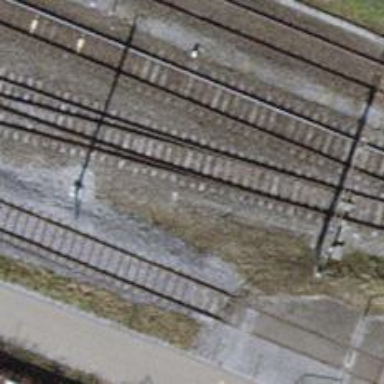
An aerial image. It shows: Railway buffer stop.